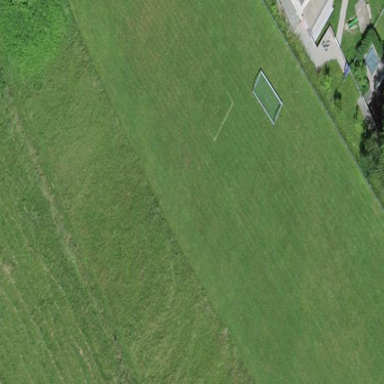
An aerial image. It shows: Soccer pitch with grass surface for leisure and sports.